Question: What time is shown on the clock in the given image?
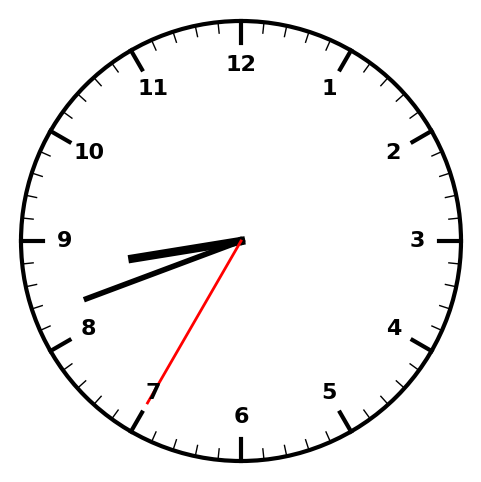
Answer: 08:41:35